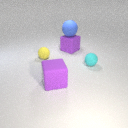
small cyan rubber sphere to the right of large purple rubber cube